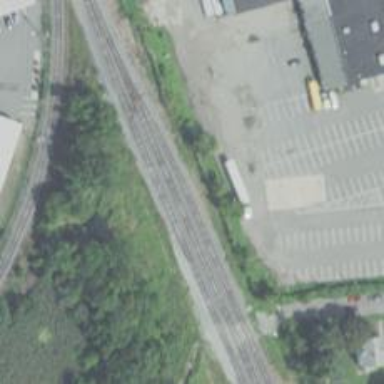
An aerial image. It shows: Railway siding with rails.